Question: I have a list of Items with different button with them. <URL>
Quick View:

I want something like if I click on any of the buttons, related text will be copy to the div above. Also if I click on the button again it will removed from the Div.Same for each of the buttons. [I added manually one to show how it may display ]
I am not sure how to do that in Angular. Any help will be my life saver.
'''
<div ng-repeat="item in csTagGrp">
<ul>
<li ng-repeat="value in item.csTags">
<div class="pull-left">
<button type="button" ng-class='{active: value.active && !value.old}' class="btn btn-default btn-xs">{{value.keys}}</button>
<span>=</span>
</div>
<div class="pull-left cs-tag-item-list">
<span>{{value.tags}}</span>
</div>
</li>
</ul>
</div>
'''
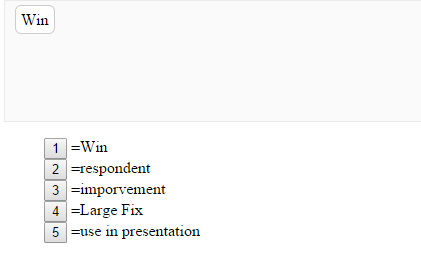
Answer: The simplest thing would be to use '$scope.tags' object to store selected tags and add/remove them with the scope method similar to this:
'''
$scope.tags = {};
$scope.toggleTag = function(tag) {
if (!$scope.tags[tag]) {
$scope.tags[tag] = true;
}
else {
delete $scope.tags[tag];
}
};
'''
<URL>